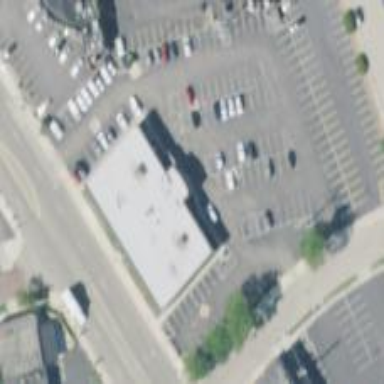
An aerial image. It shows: Building.